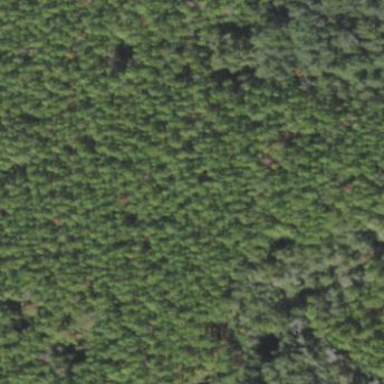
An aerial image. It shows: Forest area dominated by needle-leaved trees.